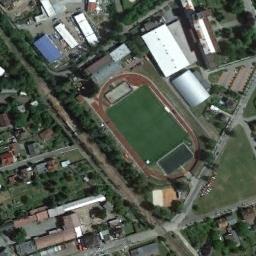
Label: ground_track_field